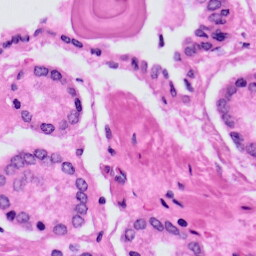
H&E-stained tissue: Prostate